Question: Code contains text box and button
:
'''
<div id="input-collection" class="input-group input-group-lg">
<span class="input-group-addon">
<i class="glyphicon glyphicon-link"></i>
</span>
<input id= "url-input-box" type="url" class="form-control" name = "url" placeholder="http://www.example.com">
<span class="input-group-btn">
<button id="submit-url-btn" class="btn btn-success" type="button">Go</button>
</span>
</div>
'''
which shows button and texbox like:

I changed 'margin-top' and 'margin-left' in all above class but no change.
Where I need to make change here?
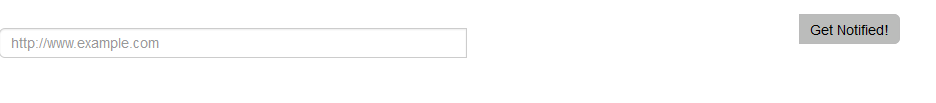
Answer: Use Firebug (or chrome developer tools - Ctrl+Shift+J)
Look at the margin-bottom settings of: submit-url-btn (the tag)
against the margin-bottom of the url-input-box (span)
It seems that the button has a high value on margin-bottom. set both to 0 and see how they are positioned.